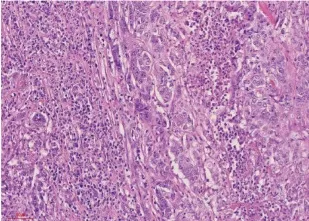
Immunohistochemistry: Pathological picture of the tumor confirmed under a x40 microscope.
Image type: pathology (immunostaining)